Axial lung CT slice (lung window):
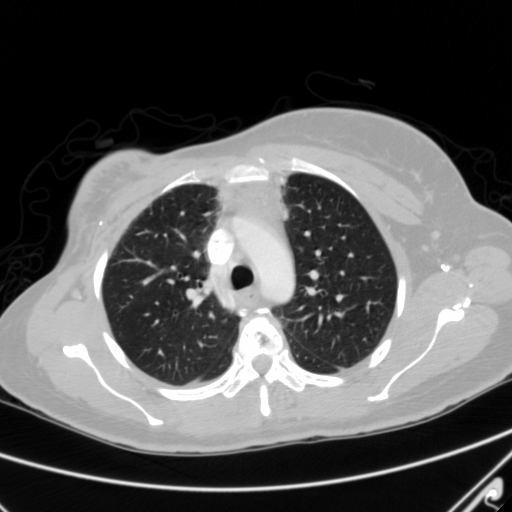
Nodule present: no